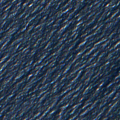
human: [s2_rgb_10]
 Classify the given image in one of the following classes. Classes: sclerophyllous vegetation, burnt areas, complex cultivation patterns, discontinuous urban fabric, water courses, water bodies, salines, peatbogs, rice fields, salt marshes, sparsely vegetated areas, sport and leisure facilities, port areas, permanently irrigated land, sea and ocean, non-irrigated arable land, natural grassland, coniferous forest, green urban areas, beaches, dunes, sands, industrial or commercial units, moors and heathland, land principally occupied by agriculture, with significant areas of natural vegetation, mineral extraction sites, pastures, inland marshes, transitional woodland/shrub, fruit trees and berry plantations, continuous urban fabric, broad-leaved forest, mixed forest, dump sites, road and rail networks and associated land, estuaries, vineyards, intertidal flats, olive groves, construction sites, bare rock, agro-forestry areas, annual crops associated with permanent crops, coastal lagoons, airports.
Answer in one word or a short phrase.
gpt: sea and ocean